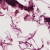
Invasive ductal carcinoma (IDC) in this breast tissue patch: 0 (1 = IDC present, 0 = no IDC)